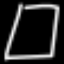
Label: square